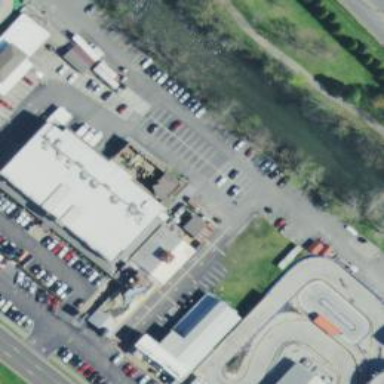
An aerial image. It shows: Retail building.